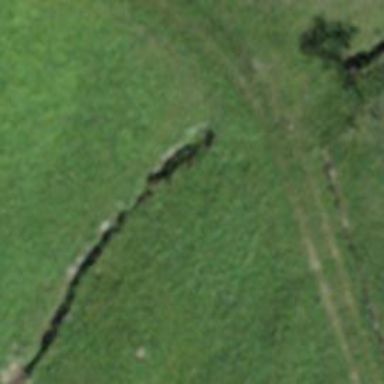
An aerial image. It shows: Canal culvert running through tunnel.